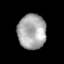
Tissue: prostate
Cell type: Epithelial cells
Senescence score: 0.3428
Nuclear area (px): 964
Mean DAPI intensity: 168.316